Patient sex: M
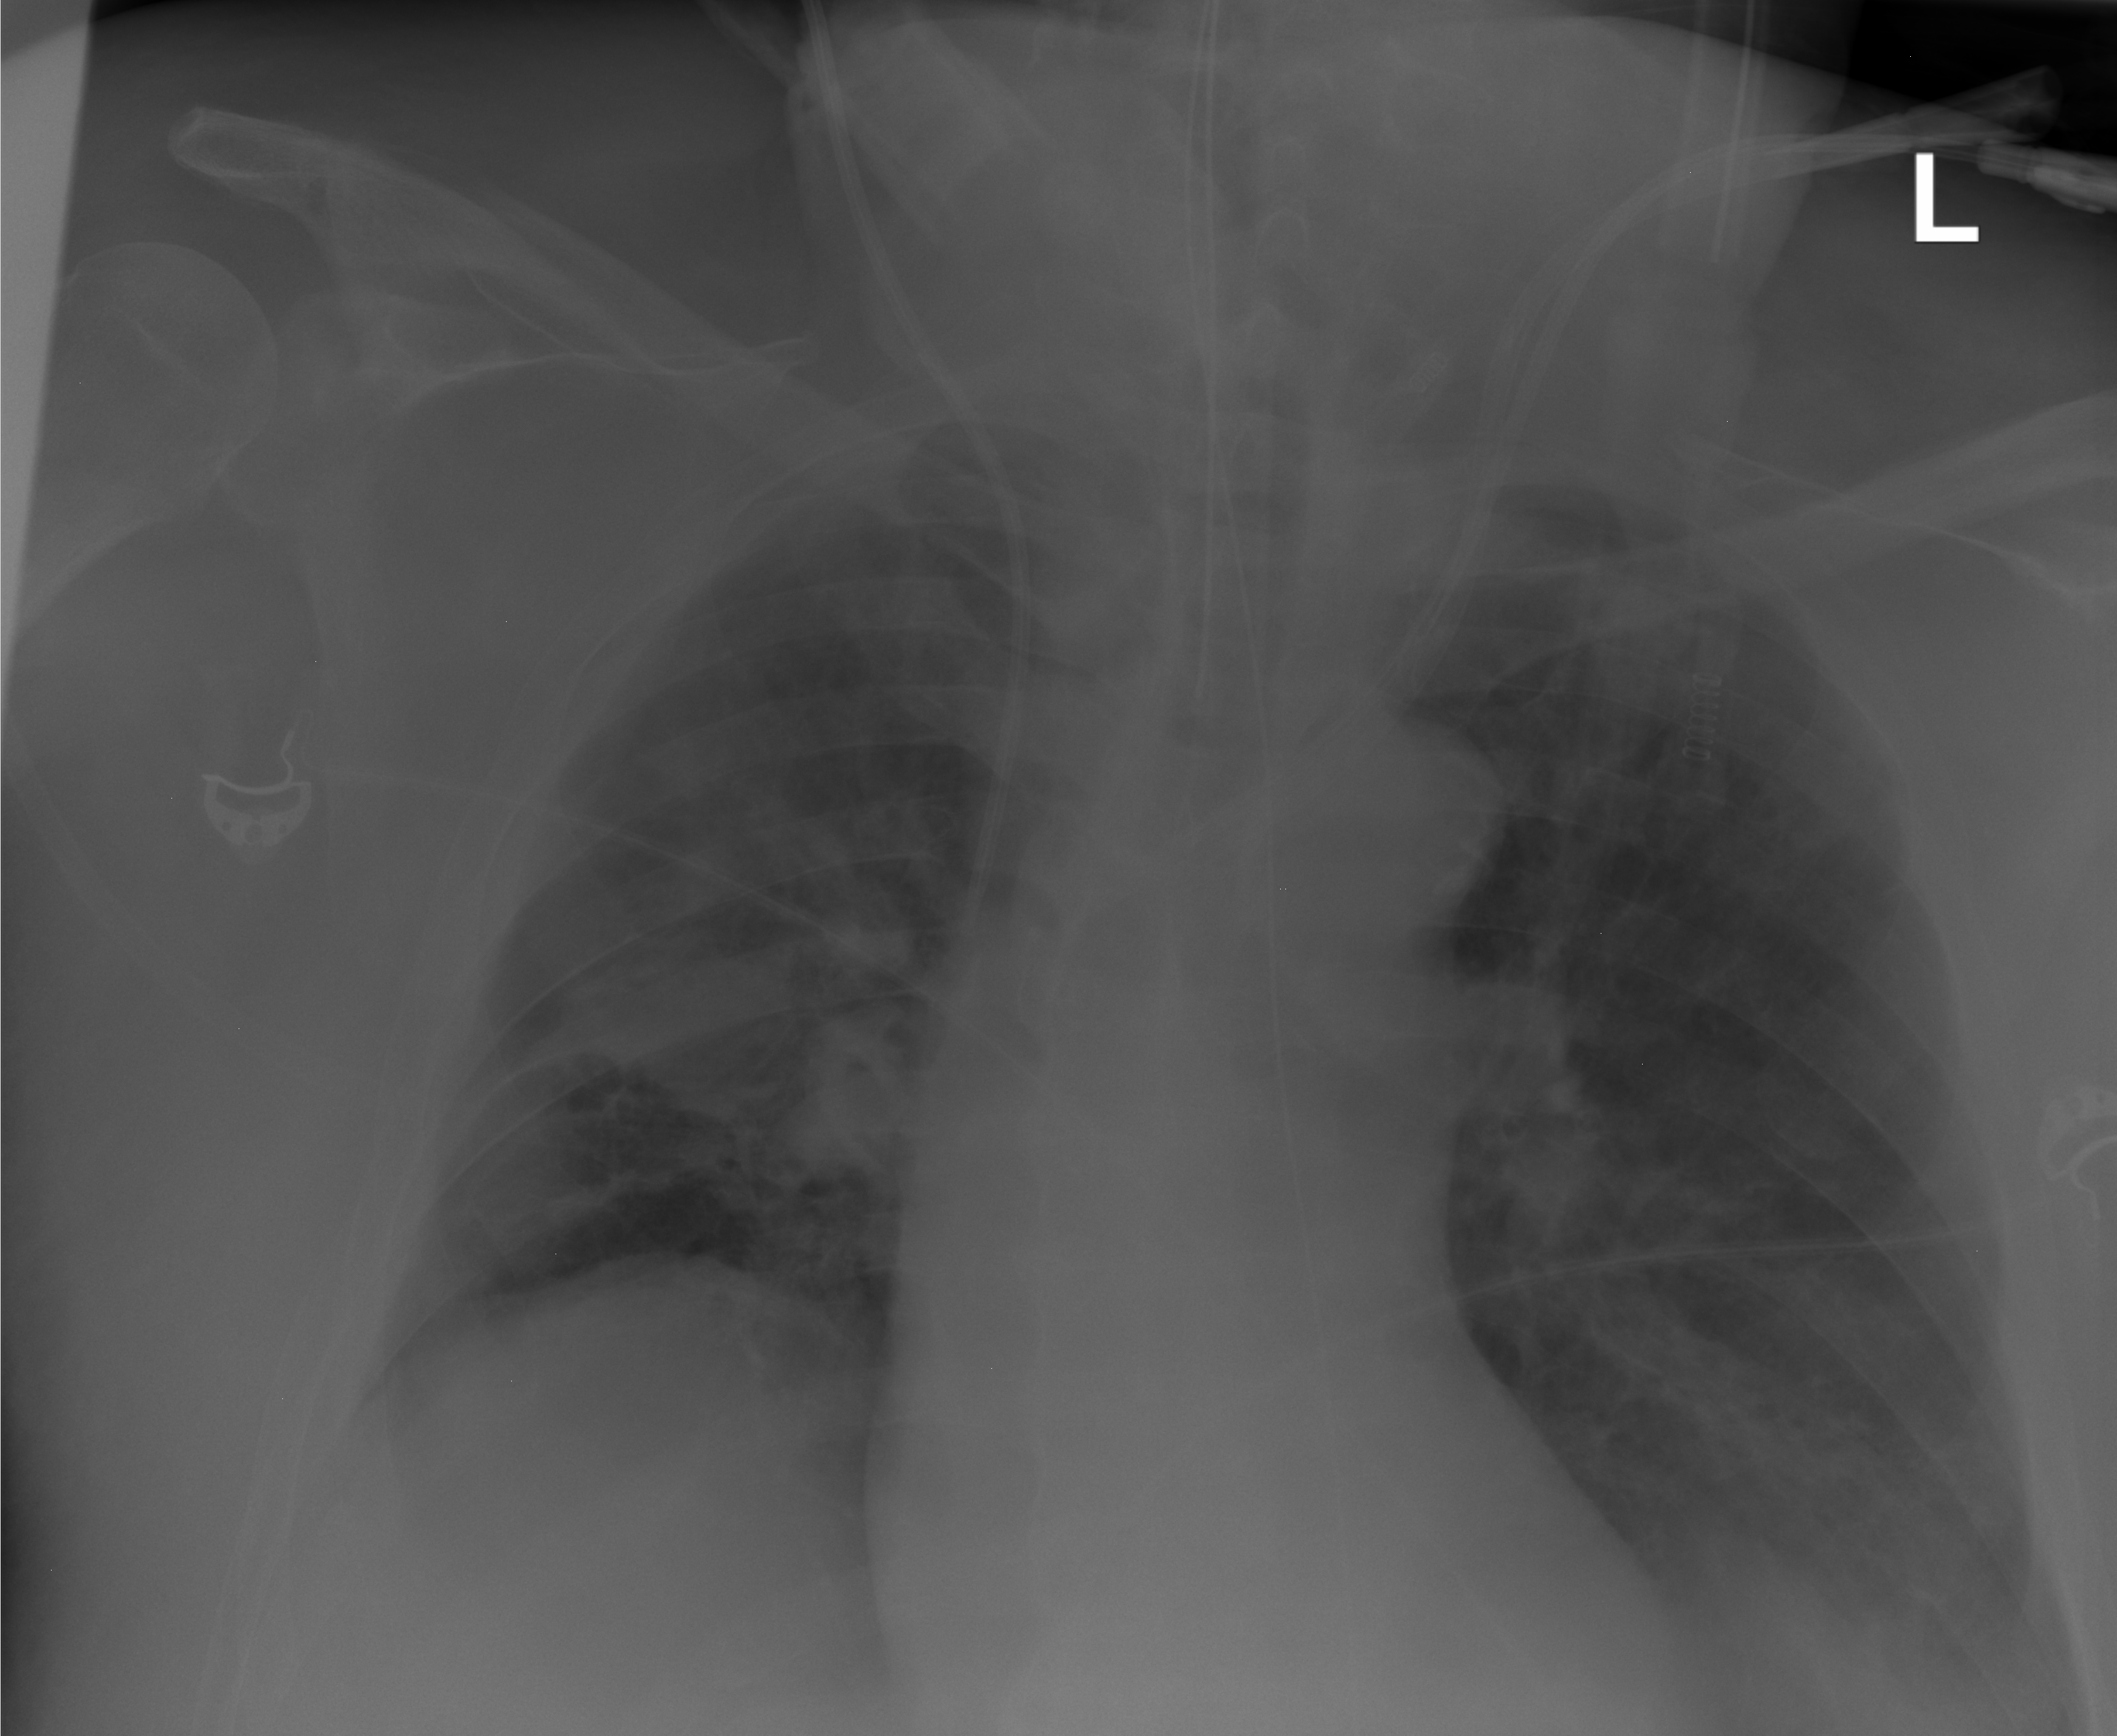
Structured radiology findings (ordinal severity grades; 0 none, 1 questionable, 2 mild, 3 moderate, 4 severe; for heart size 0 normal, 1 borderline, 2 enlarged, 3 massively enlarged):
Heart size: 0
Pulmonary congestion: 2
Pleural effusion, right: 2
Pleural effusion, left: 2
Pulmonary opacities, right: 3
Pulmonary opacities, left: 2
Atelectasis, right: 2
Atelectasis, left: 0